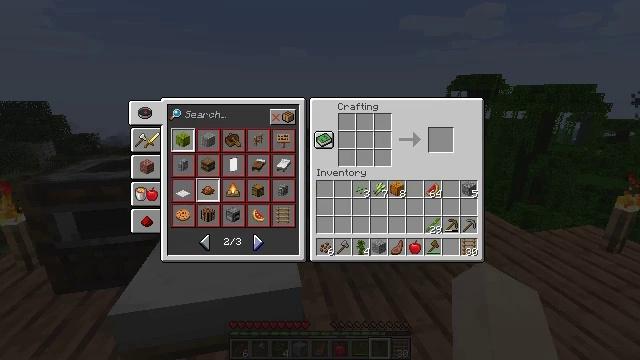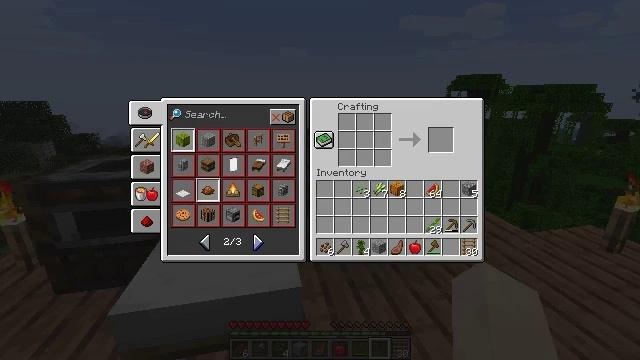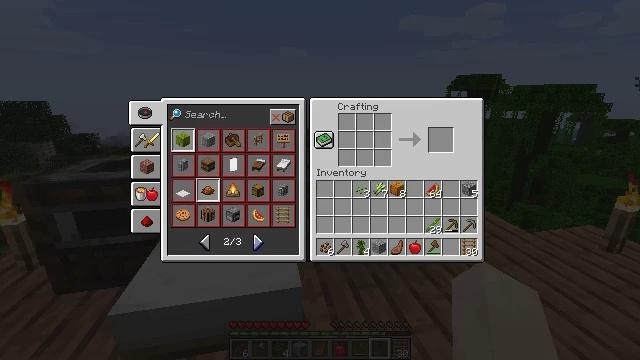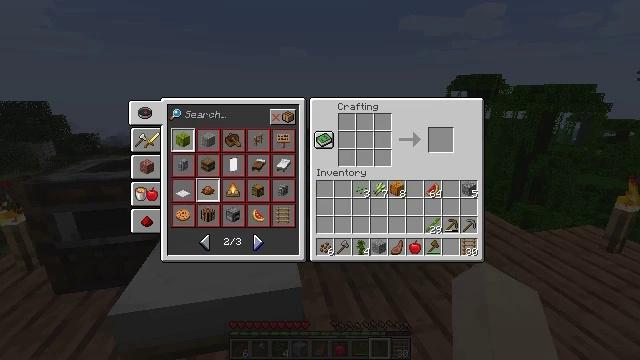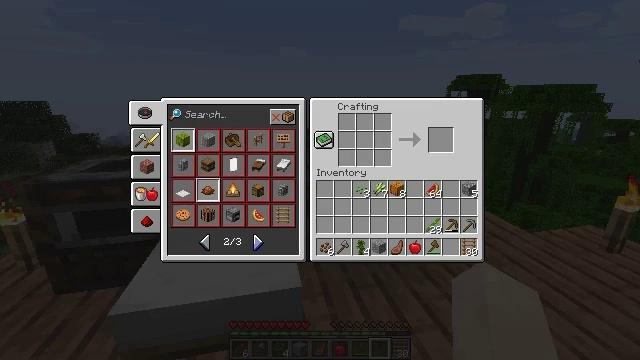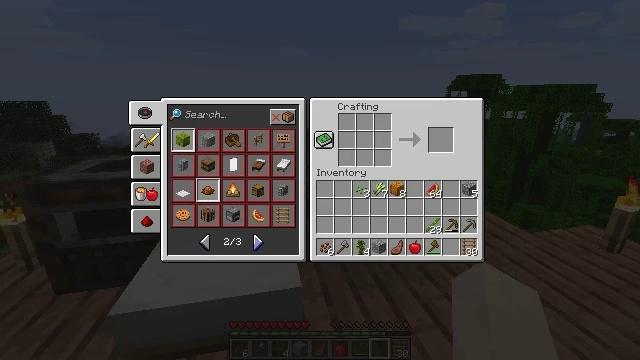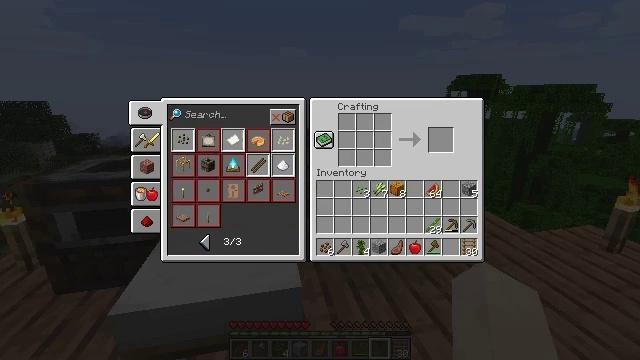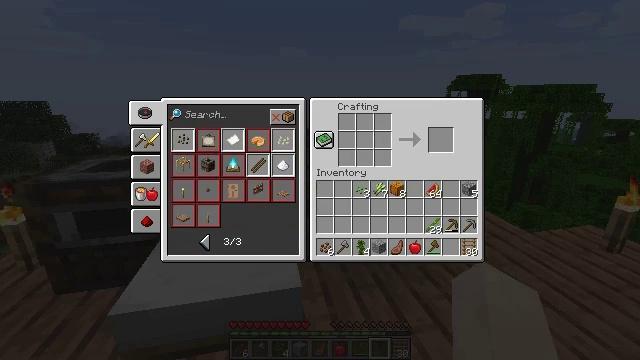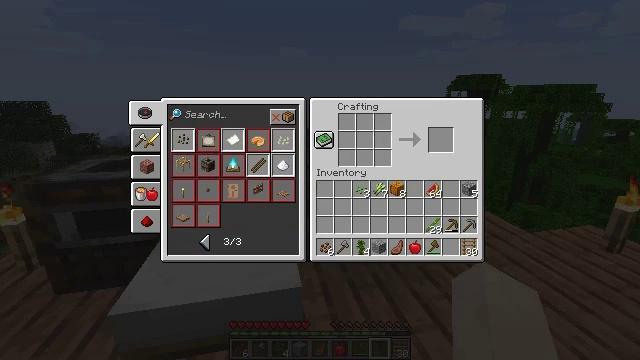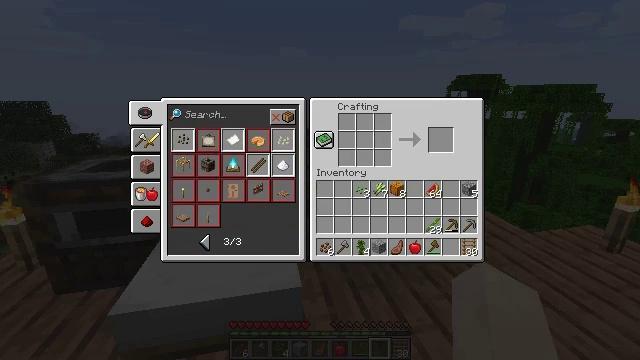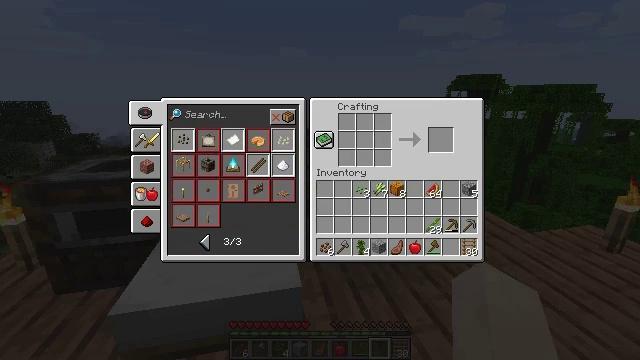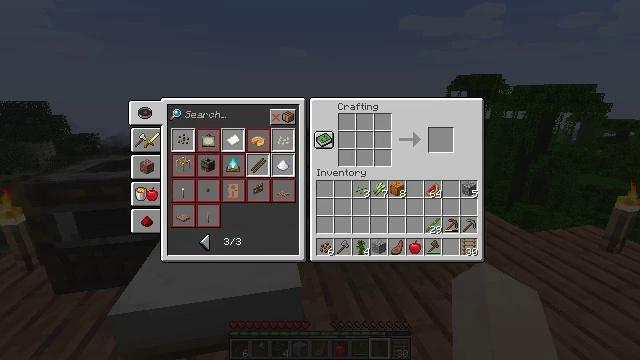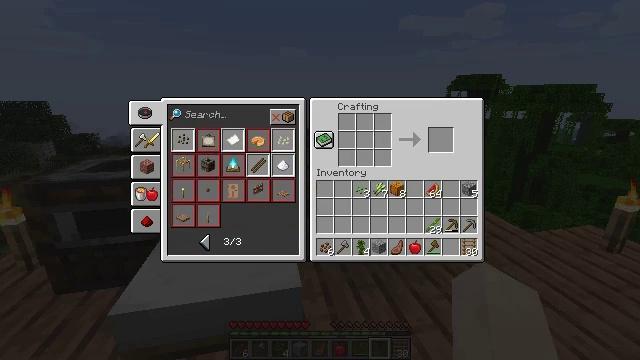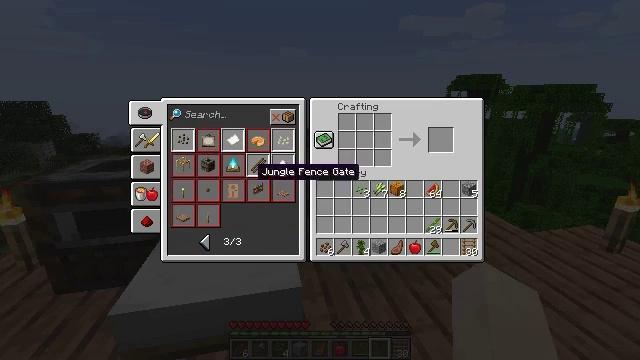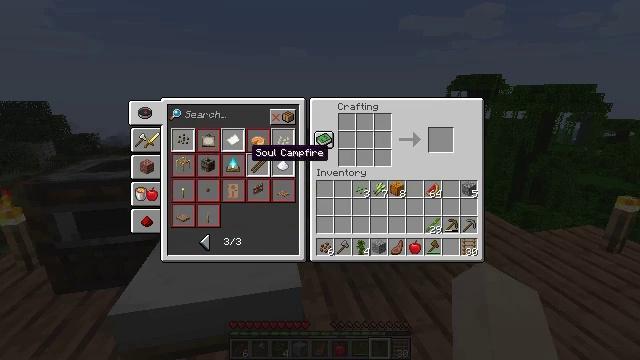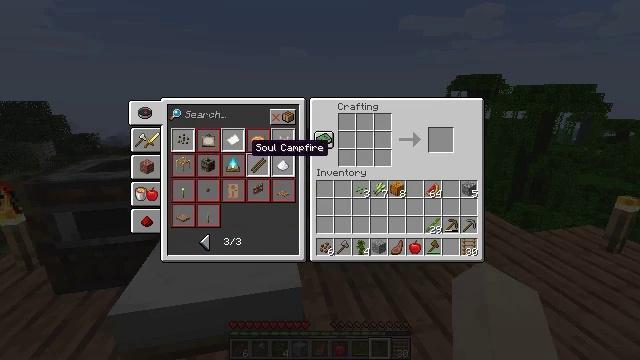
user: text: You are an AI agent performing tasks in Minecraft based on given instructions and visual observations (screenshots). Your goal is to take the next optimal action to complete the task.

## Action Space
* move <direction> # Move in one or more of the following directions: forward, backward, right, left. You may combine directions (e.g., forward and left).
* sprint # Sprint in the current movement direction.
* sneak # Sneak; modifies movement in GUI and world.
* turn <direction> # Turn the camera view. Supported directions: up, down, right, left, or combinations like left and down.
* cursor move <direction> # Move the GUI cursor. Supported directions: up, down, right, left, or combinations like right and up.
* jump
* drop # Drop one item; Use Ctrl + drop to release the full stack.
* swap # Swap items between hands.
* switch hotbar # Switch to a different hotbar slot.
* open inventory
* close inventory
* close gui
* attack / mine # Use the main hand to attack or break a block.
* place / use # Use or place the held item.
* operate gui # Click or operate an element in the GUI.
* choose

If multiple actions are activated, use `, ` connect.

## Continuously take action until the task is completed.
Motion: motion action
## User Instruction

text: Craft sugar in the crafting grid.
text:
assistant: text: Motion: no_op
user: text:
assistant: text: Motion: no_op
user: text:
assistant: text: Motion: no_op
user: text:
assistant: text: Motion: no_op
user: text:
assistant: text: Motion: no_op
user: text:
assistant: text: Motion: operate gui
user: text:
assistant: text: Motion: operate gui
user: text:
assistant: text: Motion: operate gui
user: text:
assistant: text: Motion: no_op
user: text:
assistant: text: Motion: no_op
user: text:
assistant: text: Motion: no_op
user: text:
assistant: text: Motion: cursor move up
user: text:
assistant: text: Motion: cursor move up
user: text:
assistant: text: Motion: cursor move up
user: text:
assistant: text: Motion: no_op
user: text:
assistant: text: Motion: cursor move up
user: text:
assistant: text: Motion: cursor move up
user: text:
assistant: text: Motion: no_op
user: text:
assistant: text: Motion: no_op
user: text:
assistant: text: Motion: no_op
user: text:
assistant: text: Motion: no_op
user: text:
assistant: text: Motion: no_op
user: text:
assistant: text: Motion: operate gui
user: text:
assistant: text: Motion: operate gui
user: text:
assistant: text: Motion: operate gui
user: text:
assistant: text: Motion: no_op
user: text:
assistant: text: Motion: no_op
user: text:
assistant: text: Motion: no_op
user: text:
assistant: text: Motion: no_op
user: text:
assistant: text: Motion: no_op